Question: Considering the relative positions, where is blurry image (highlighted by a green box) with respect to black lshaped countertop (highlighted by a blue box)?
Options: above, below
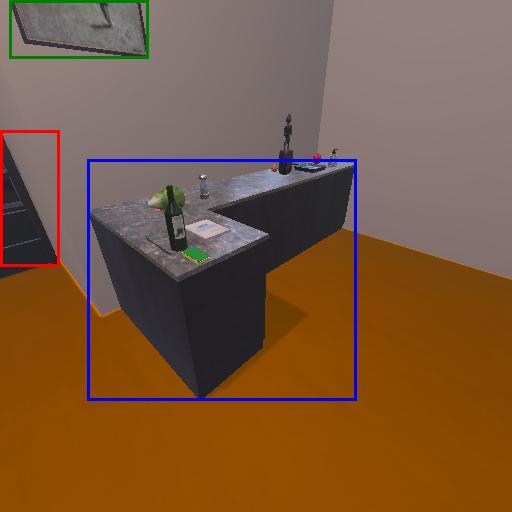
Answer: above